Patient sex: F
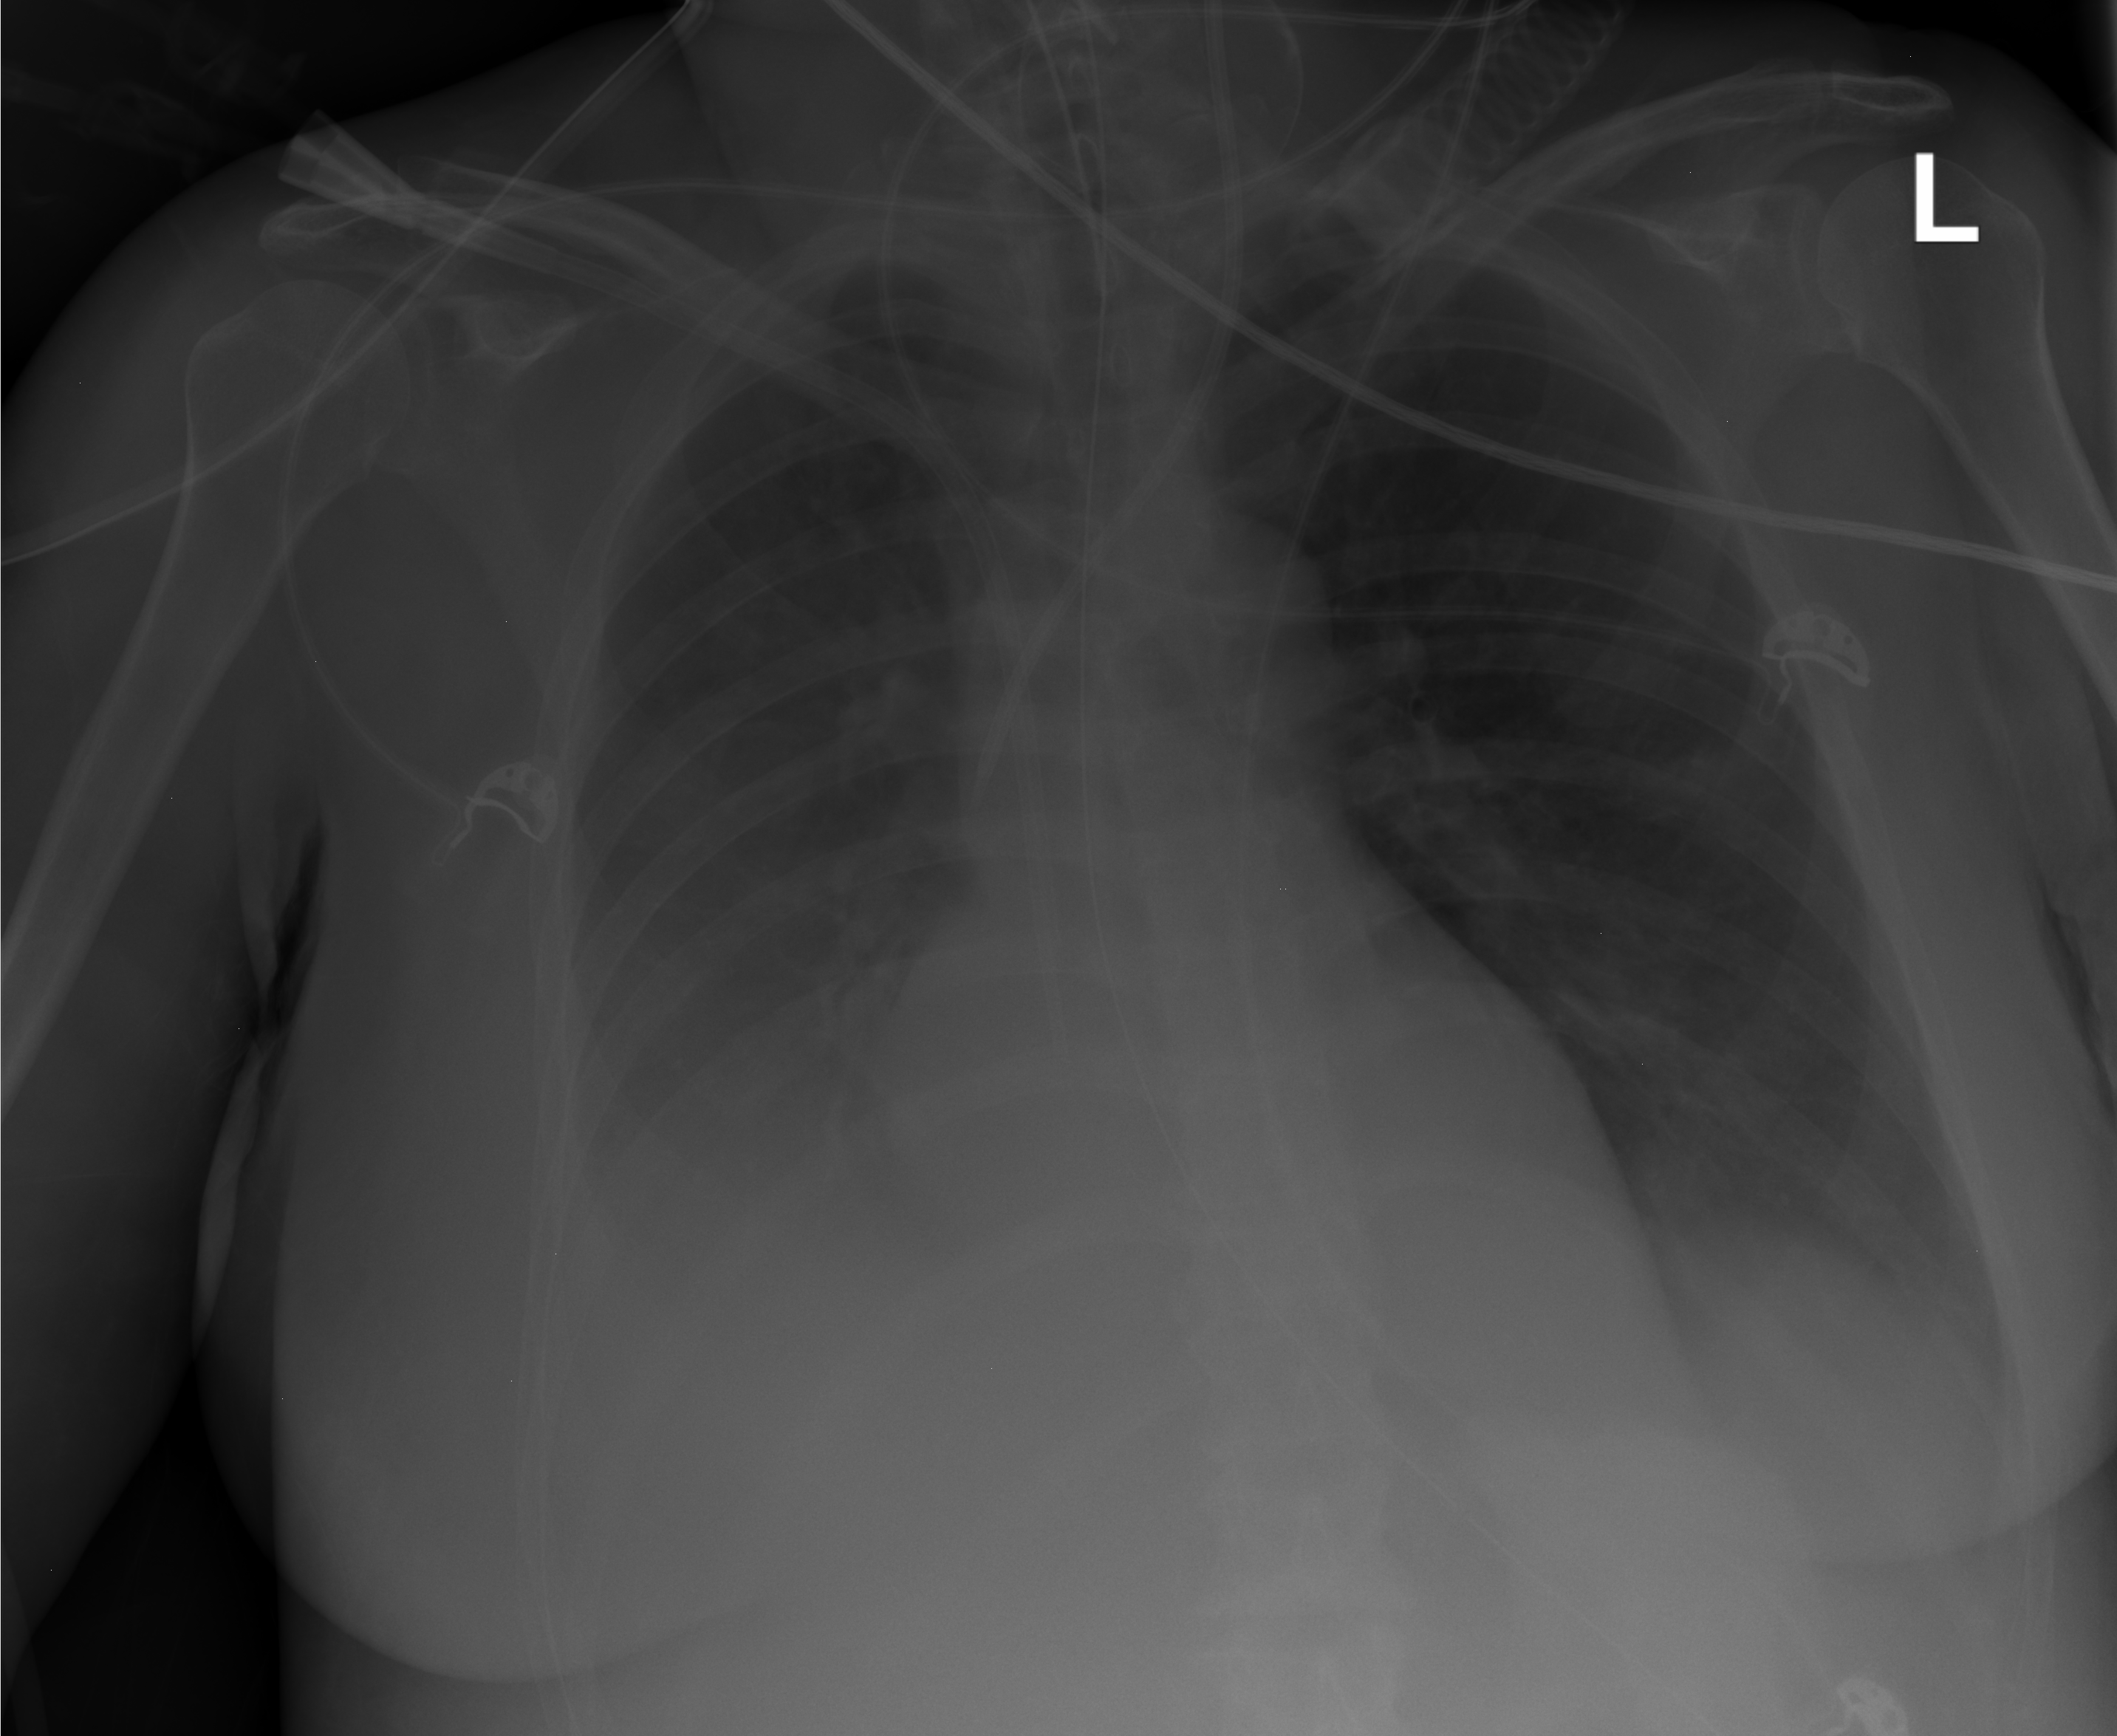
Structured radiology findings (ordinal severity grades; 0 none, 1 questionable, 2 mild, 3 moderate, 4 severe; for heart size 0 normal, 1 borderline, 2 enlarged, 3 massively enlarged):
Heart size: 0
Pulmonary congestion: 2
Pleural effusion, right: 3
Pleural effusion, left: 2
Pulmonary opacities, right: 0
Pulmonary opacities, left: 0
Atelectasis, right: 3
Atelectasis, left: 2